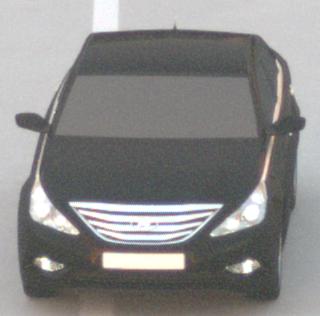
Make: Hyundai
Model: Sonata
Detailed model: Gen. 6 YF
Model produced from: 2009
Model produced until: 2016
Doors: 4
Color: black
Road condition: dry road
Daytime: sunrise or sunset
Contrast: medium contrast